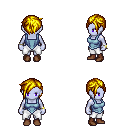
a pixel art fantasy rpg character, female body template, dark elf, purple skin, blue vest, white pants, blonde pixie cut hairstyle, bracelets, brown shoes, four views (front, back, left, right), 2x2 character sprite sheet, small pixel art, hard edges, no anti-aliasing